Field crop: tomato
Growth stage: 1
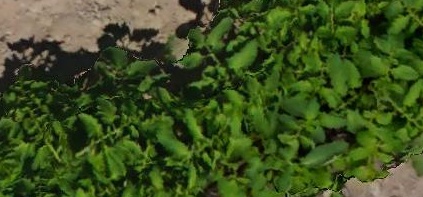
Species: tomato